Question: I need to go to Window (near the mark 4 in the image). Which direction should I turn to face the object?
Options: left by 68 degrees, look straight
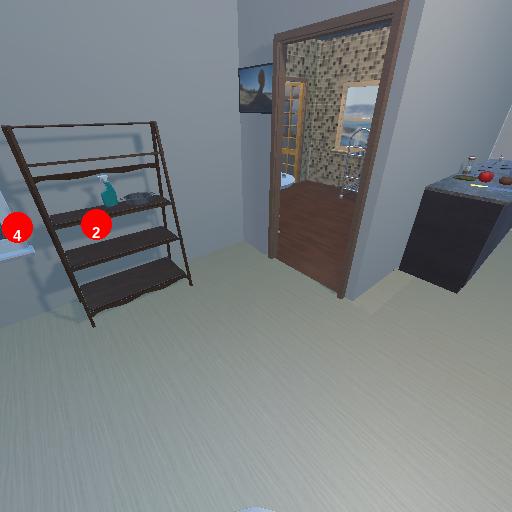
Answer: left by 68 degrees